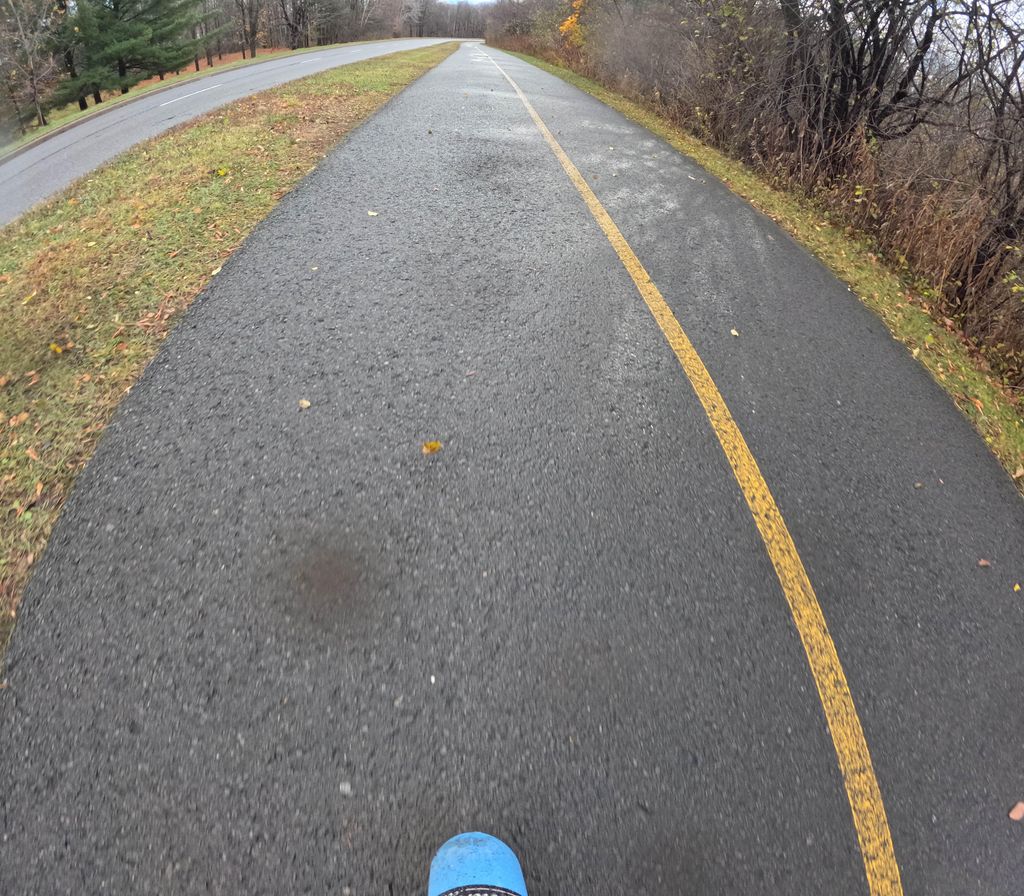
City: ottawa-gatineau